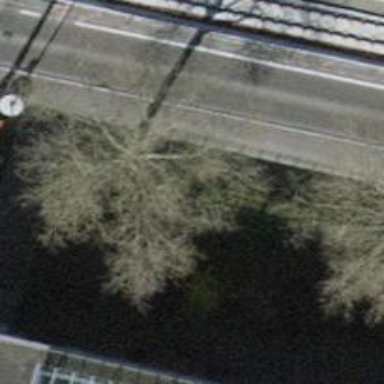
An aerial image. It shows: Tree-lined avenue.